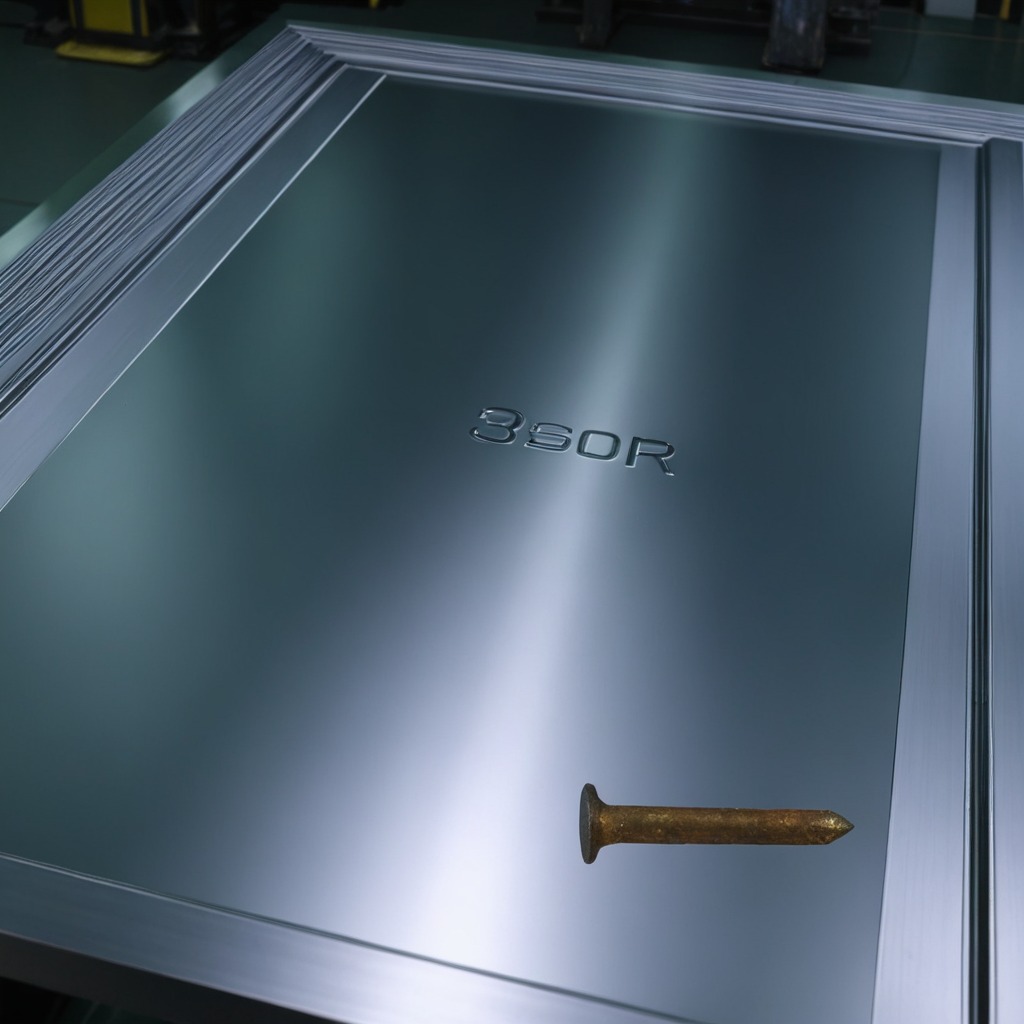
A nail is lying on the metal table in a machine shop under fluorescent lights.